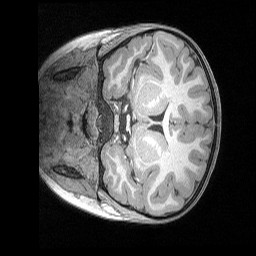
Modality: T1w
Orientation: coronal
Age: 6
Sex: male
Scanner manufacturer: siemens
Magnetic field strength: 3 T
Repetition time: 2.53 s
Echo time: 0.00164 s